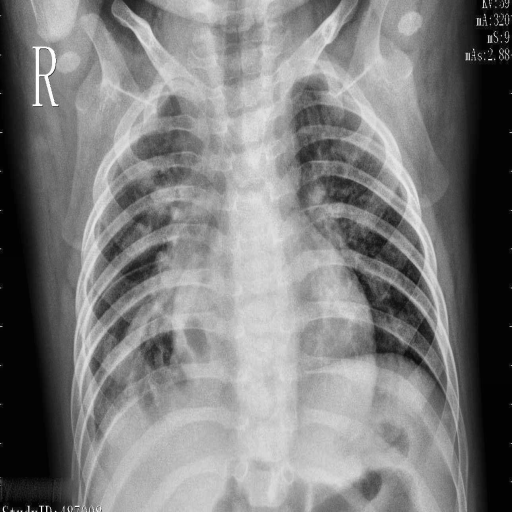
Finding: PNEUMONIA